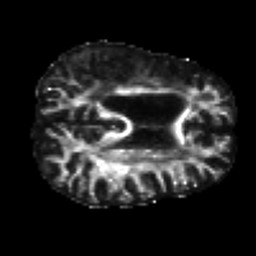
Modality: FA
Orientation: axial
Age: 54
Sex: male
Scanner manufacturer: siemens
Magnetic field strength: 3 T
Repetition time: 7.3 s
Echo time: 0.087 s